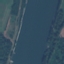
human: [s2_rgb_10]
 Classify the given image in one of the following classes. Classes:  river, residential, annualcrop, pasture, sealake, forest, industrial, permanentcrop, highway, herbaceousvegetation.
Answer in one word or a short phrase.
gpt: River